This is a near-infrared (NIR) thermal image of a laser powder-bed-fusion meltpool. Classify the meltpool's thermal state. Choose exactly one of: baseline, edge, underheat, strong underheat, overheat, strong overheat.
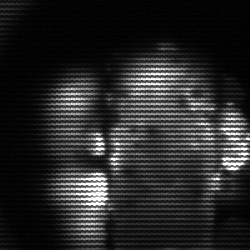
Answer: strong underheat